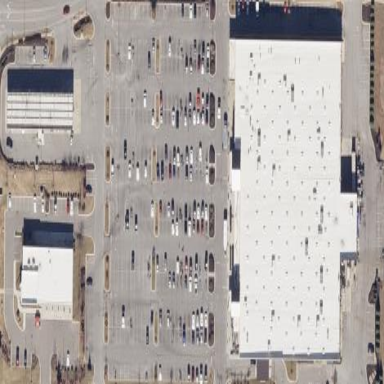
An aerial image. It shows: Parking area with surface.